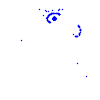
Particle: kaon